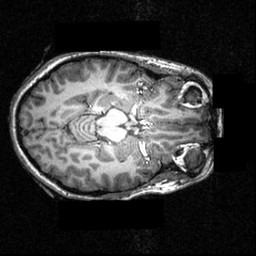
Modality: T1w
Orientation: axial
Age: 24
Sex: female
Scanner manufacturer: siemens
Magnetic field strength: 3.951 T
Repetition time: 1.5 s
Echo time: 0.00335 s